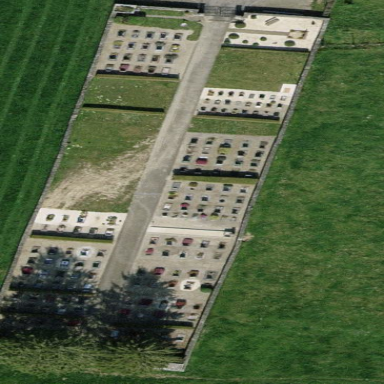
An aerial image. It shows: Cemetery.